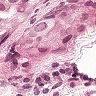
Metastatic tissue present: yes